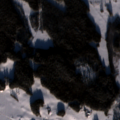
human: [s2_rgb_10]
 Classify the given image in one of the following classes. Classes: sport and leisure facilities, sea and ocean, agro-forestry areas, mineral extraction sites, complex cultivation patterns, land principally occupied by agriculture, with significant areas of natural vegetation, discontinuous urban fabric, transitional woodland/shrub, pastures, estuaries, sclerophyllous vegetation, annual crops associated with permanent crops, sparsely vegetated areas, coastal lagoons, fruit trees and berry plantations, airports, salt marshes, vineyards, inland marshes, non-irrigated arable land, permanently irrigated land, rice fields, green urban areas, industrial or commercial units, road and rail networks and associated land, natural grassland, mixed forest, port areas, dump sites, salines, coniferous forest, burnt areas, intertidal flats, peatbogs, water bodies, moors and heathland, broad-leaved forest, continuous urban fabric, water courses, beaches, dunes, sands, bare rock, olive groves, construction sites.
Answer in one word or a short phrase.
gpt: non-irrigated arable land, land principally occupied by agriculture, with significant areas of natural vegetation, coniferous forest, water bodies